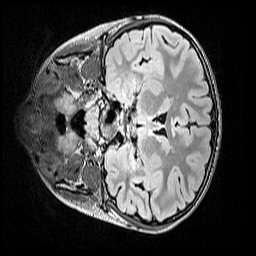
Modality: FLAIR
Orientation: coronal
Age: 12
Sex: female
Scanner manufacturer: siemens
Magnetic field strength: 3 T
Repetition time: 5 s
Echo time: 0.388 s